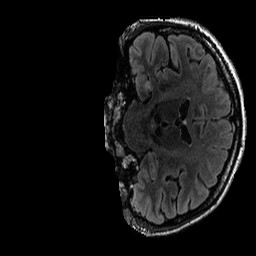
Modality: FLAIR
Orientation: coronal
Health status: ill
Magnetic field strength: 3 T